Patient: sex M, age 62
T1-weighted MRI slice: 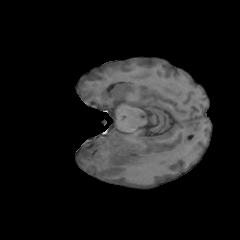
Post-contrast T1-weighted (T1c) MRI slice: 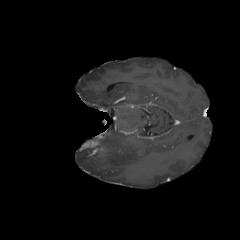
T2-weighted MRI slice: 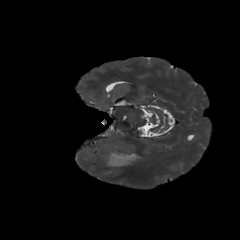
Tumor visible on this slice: yes
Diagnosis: Glioblastoma, IDH-wildtype
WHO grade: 4